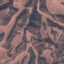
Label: HerbaceousVegetation